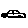
Label: car